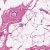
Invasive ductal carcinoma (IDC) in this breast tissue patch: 0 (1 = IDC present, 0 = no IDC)